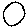
Label: moon